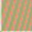
Piece: xx